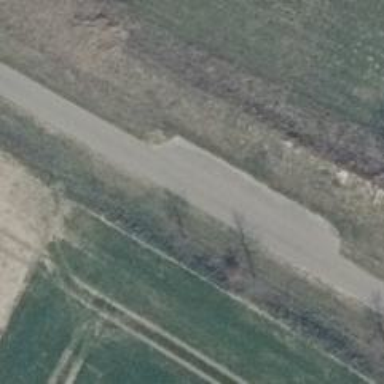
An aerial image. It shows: Passing place on the road.